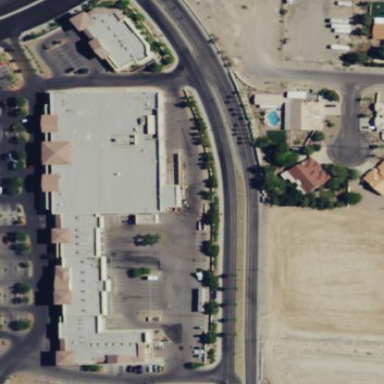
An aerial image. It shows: Supermarket located in building.